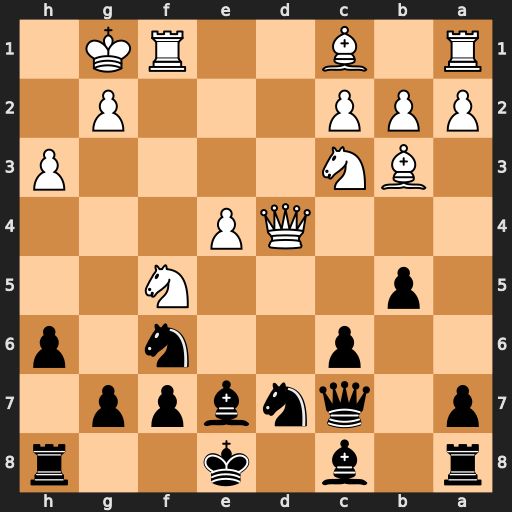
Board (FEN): r1b1k2r/p1qnbpp1/2p2n1p/1p3N2/3QP3/1BN4P/PPP3P1/R1B2RK1
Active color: b
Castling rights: kq
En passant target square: -
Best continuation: Bc5 Qxc5 Nxc5